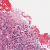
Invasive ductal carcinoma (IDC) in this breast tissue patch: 1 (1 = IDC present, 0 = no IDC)